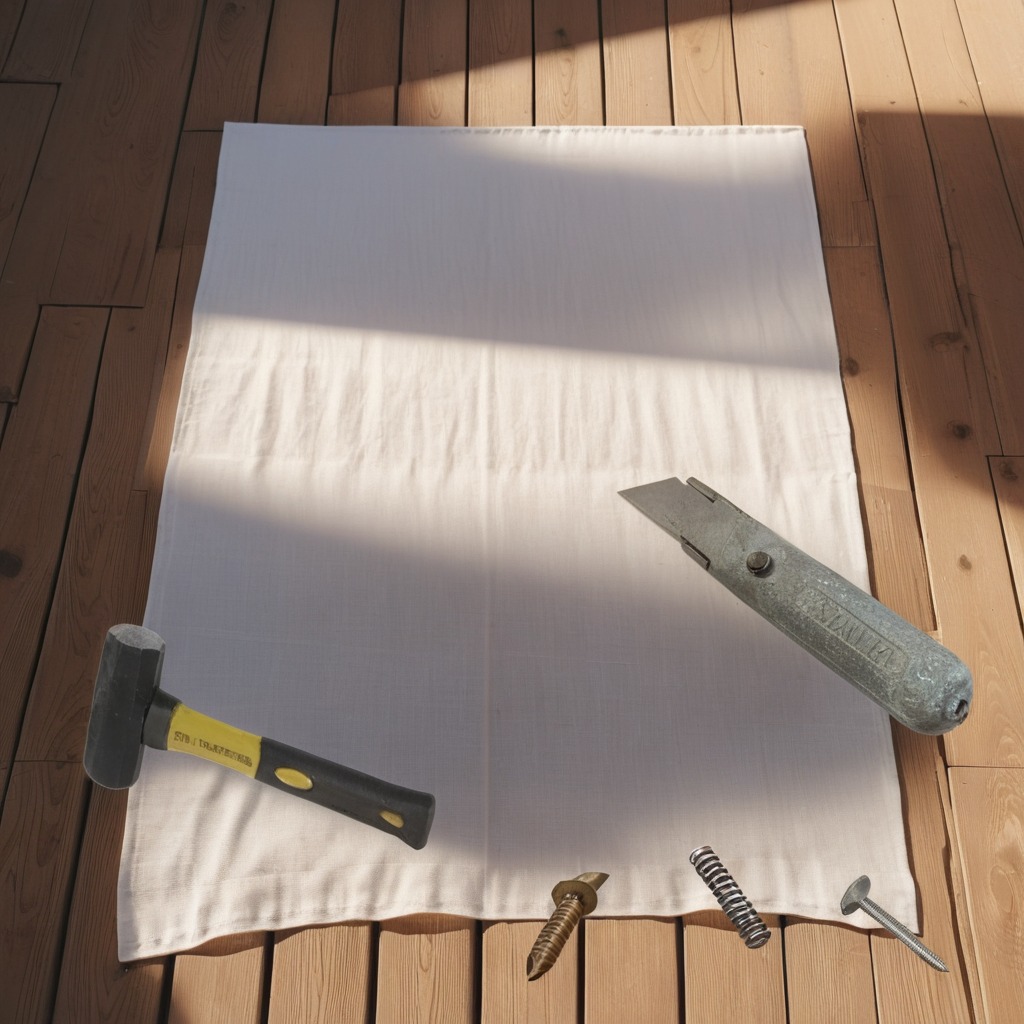
A utility knife, a metal machine screw, an iron nail, a hammer, and a coiled metal spring are lying on the wooden table.